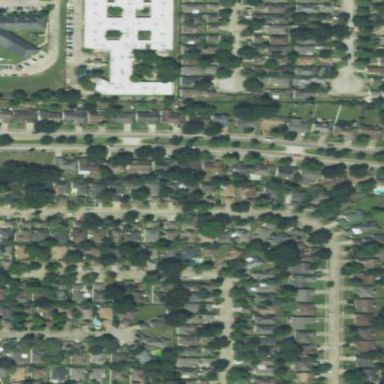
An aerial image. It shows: Residential area within neighborhood.